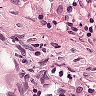
Metastatic tissue present: no